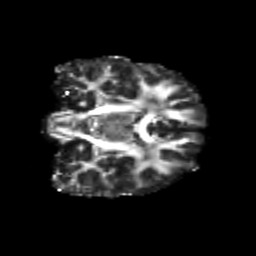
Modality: FA
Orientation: coronal
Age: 25
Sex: female
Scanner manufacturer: siemens
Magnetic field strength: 3 T
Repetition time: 3.5 s
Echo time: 0.125 s